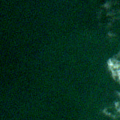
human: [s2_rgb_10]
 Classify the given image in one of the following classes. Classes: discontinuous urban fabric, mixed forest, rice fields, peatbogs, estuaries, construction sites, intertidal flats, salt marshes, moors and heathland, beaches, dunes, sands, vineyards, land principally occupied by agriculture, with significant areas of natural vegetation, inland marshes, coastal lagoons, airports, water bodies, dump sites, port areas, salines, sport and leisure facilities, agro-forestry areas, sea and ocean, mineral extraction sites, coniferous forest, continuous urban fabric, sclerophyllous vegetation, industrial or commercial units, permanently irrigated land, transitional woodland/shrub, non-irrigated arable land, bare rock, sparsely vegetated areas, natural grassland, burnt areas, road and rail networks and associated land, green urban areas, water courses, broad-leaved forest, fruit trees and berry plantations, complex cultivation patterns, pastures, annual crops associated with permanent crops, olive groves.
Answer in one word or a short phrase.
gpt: sea and ocean